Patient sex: F
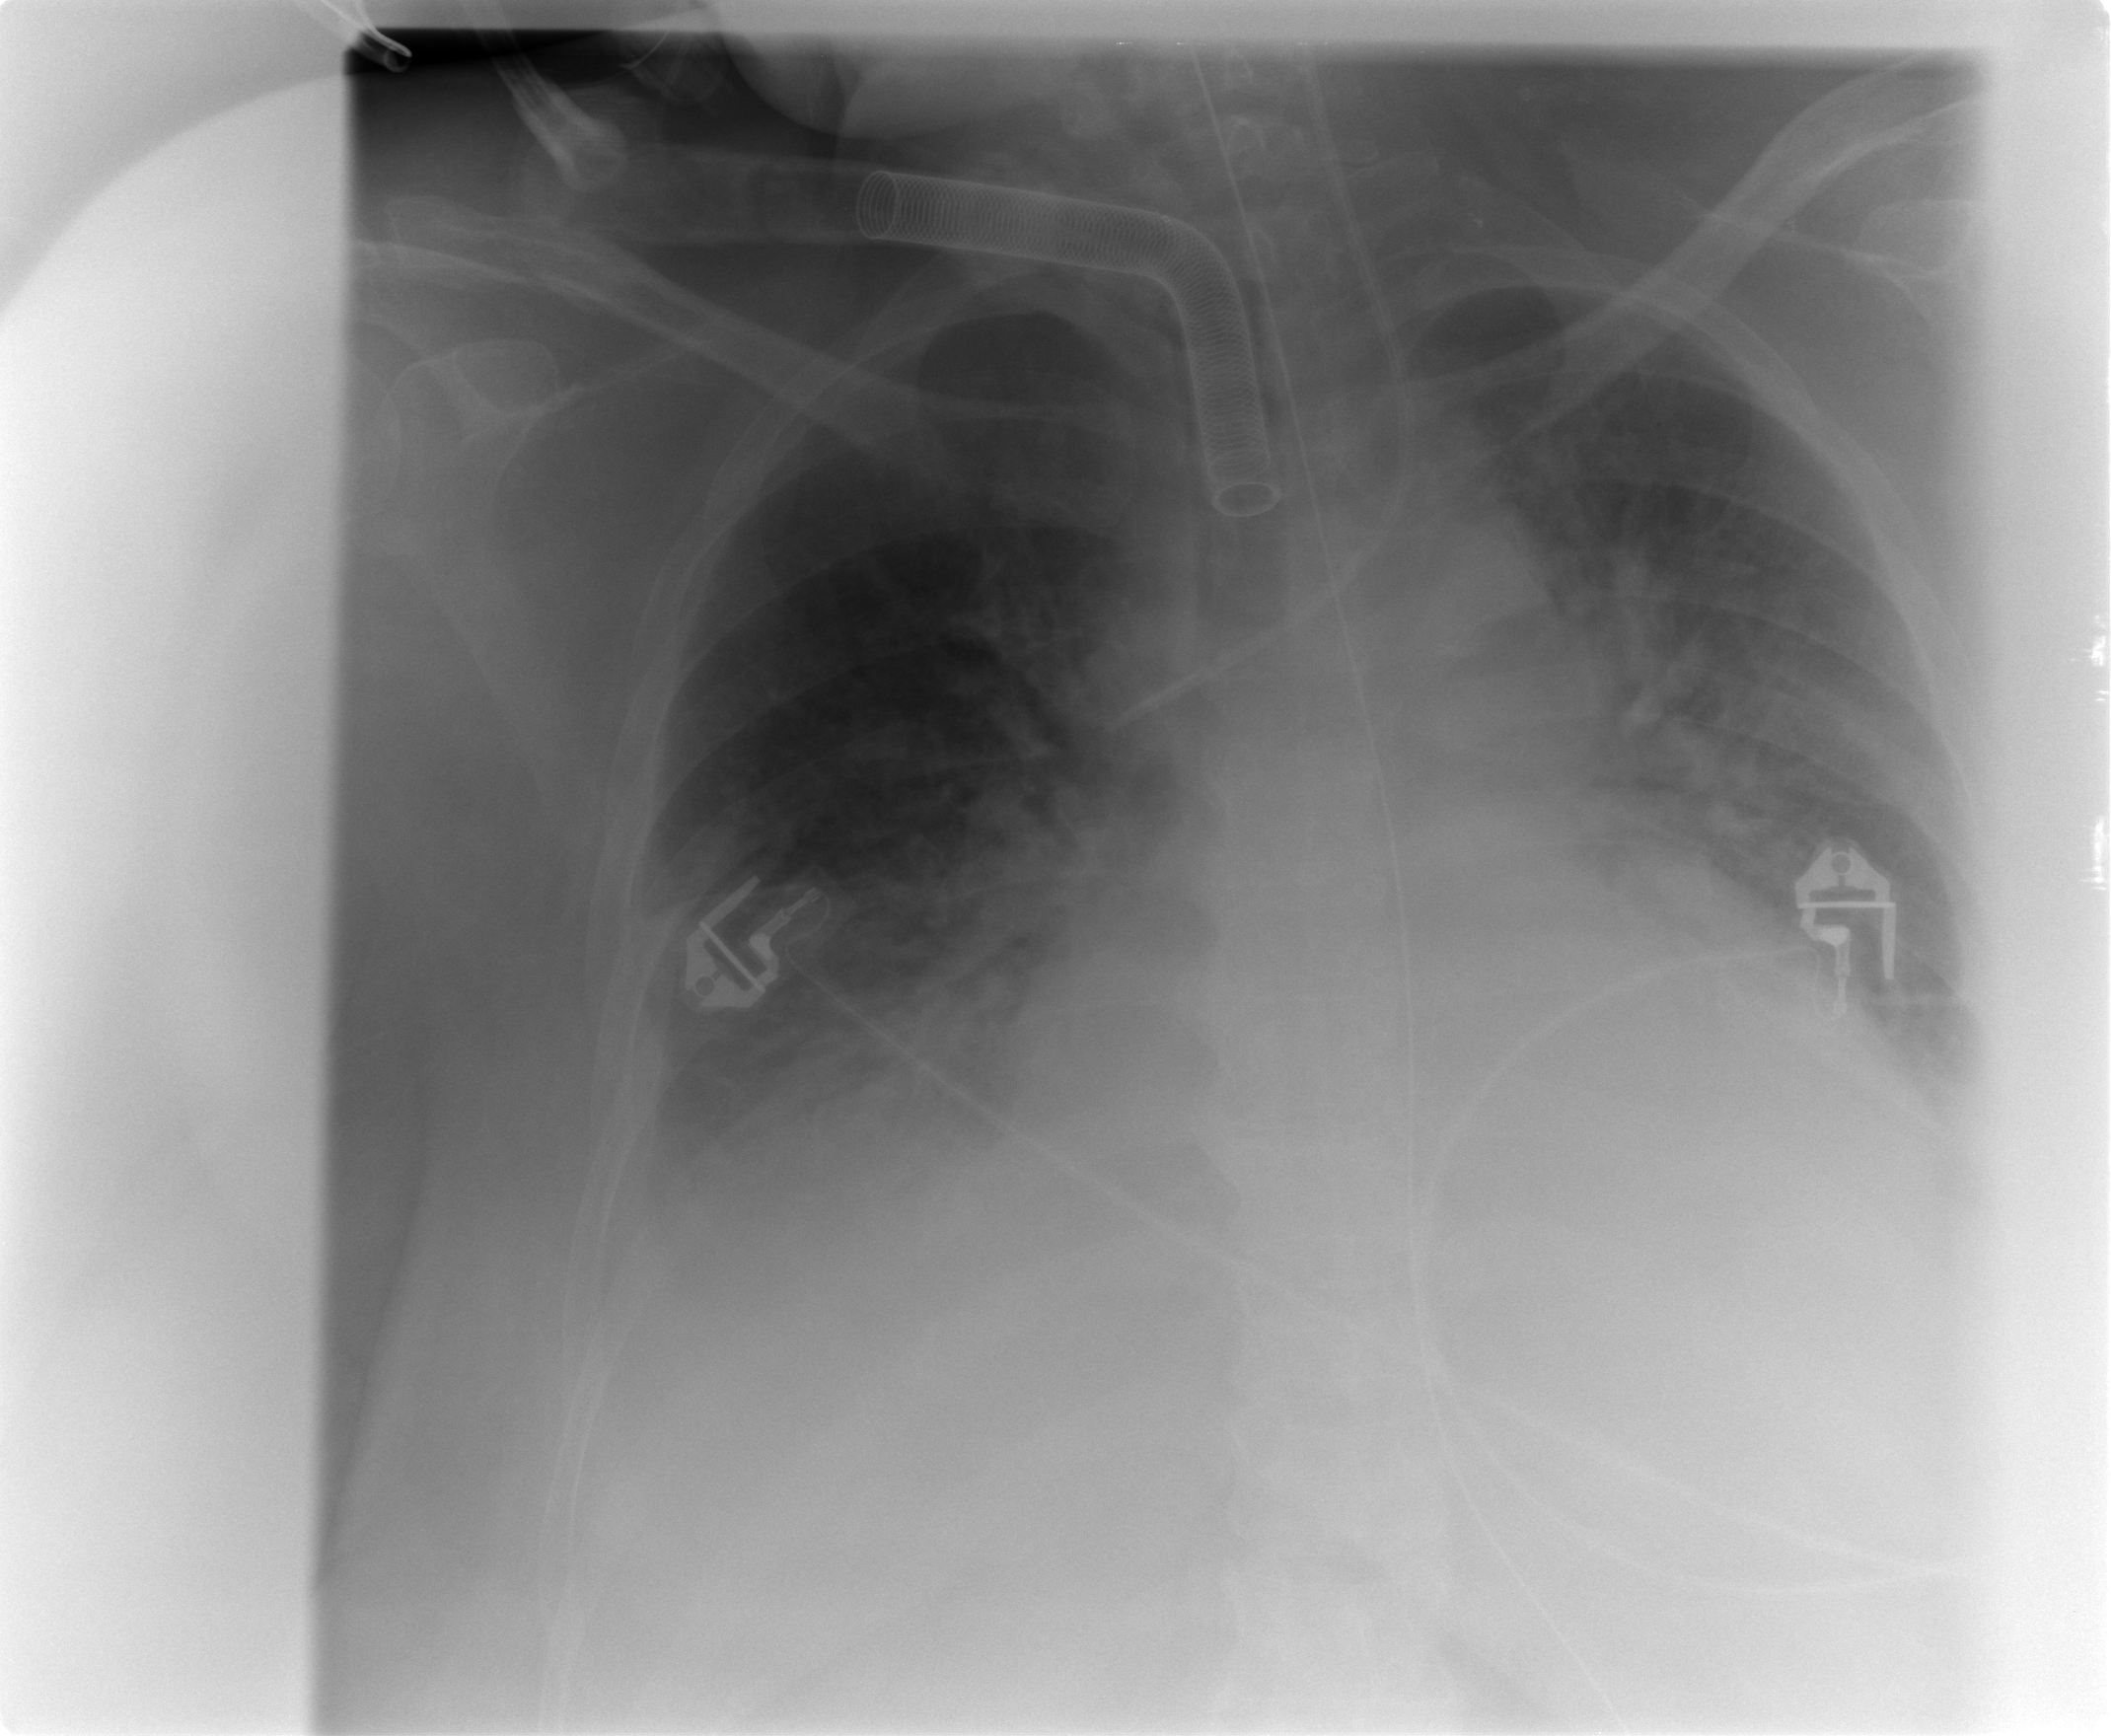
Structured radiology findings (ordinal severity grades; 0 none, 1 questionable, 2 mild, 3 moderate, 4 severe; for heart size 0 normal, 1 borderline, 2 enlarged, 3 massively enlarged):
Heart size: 3
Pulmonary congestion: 3
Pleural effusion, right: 2
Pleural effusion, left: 2
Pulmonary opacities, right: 2
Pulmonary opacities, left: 2
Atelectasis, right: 3
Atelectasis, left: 3